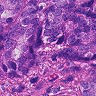
Metastatic tissue present: yes